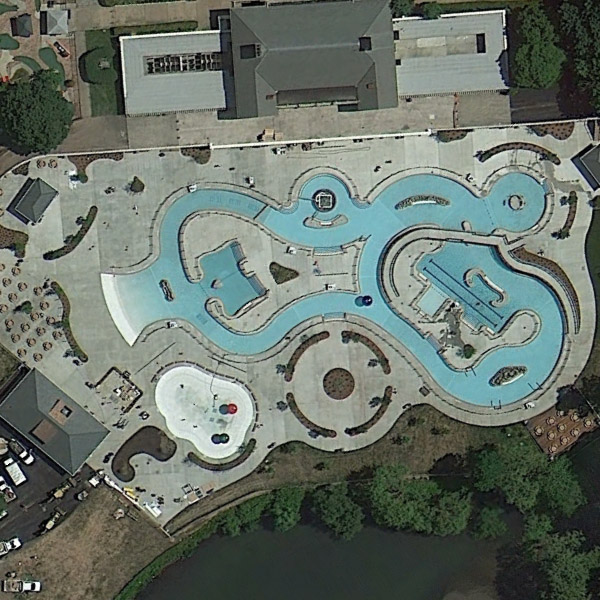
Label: Park